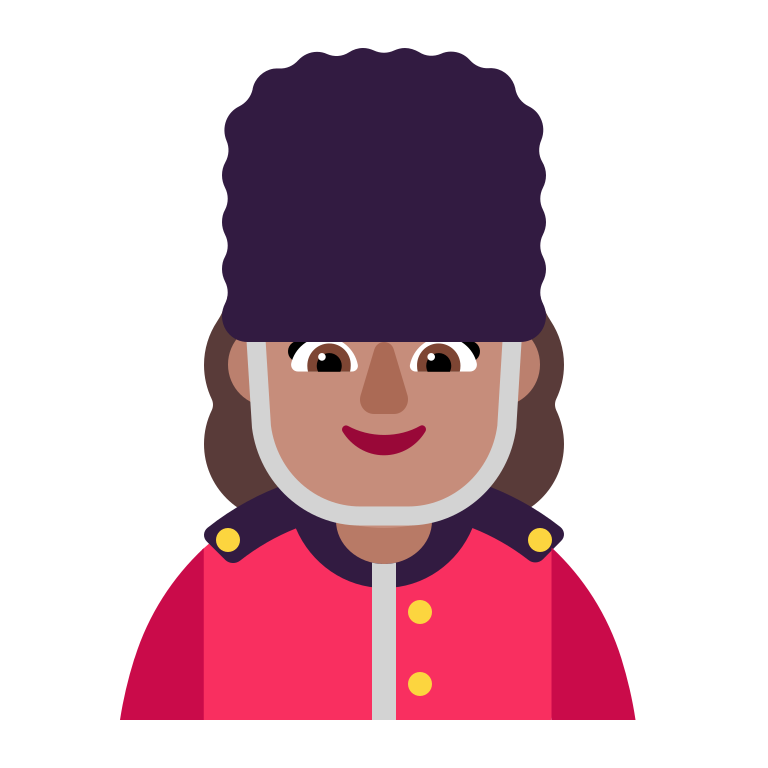
woman guard flat